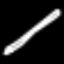
Label: pencil